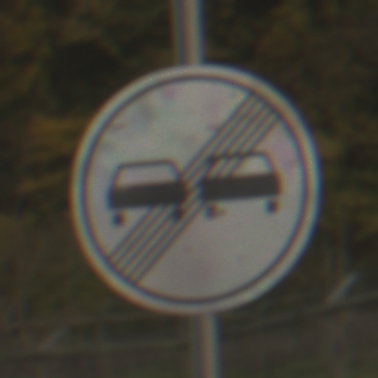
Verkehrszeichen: EndeUeberholverbot
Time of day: SunriseSunset
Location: Outdoor (Nature)
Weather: PartlyCloudy
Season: NotSpecified
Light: Natural